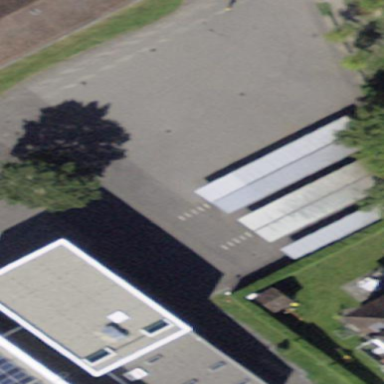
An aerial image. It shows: Bicycle parking area with asphalt surface.